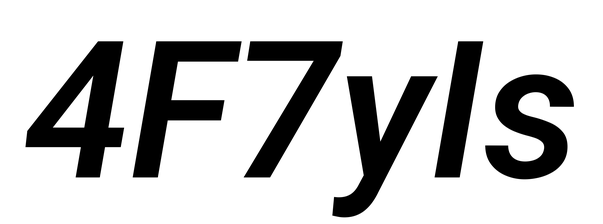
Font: Roboto-Italic_SemiBold_Italic